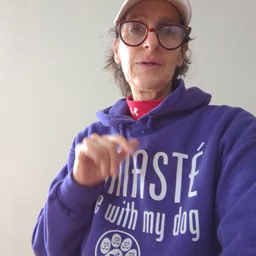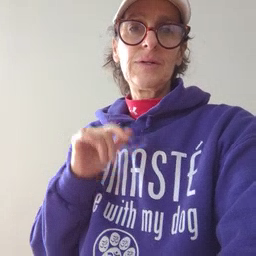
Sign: all